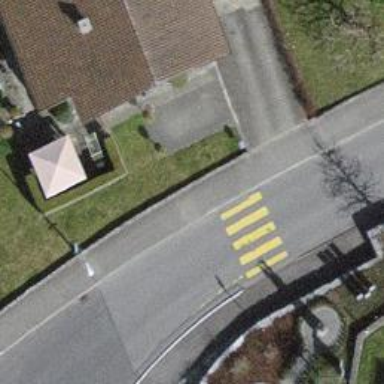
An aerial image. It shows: Uncontrolled zebra crossing with notable zebra markings.